Question: Hi I have sql code like that:
'''
SELECT vote_id, (SELECT type FROM vote_types WHERE id= 1) AS answer
FROM poll_answers
WHERE question_id =1;
'''
and it displays me:

how to make this question so it can display another answer2 which vote_id = 2 in second row and not displaying answer1 again ?
thanks
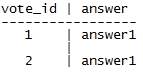
Answer: '''
SELECT poll_questions.id, vote_types.type AS answer
FROM poll_questions
JOIN poll_answers ON poll_questions.id = poll_answers.question_id
JOIN vote_types ON poll_answers.vote_id = vote_types.id
WHERE poll_questions.referendum_id = 1
'''